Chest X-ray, PA view. Patient: 40 years old, sex M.
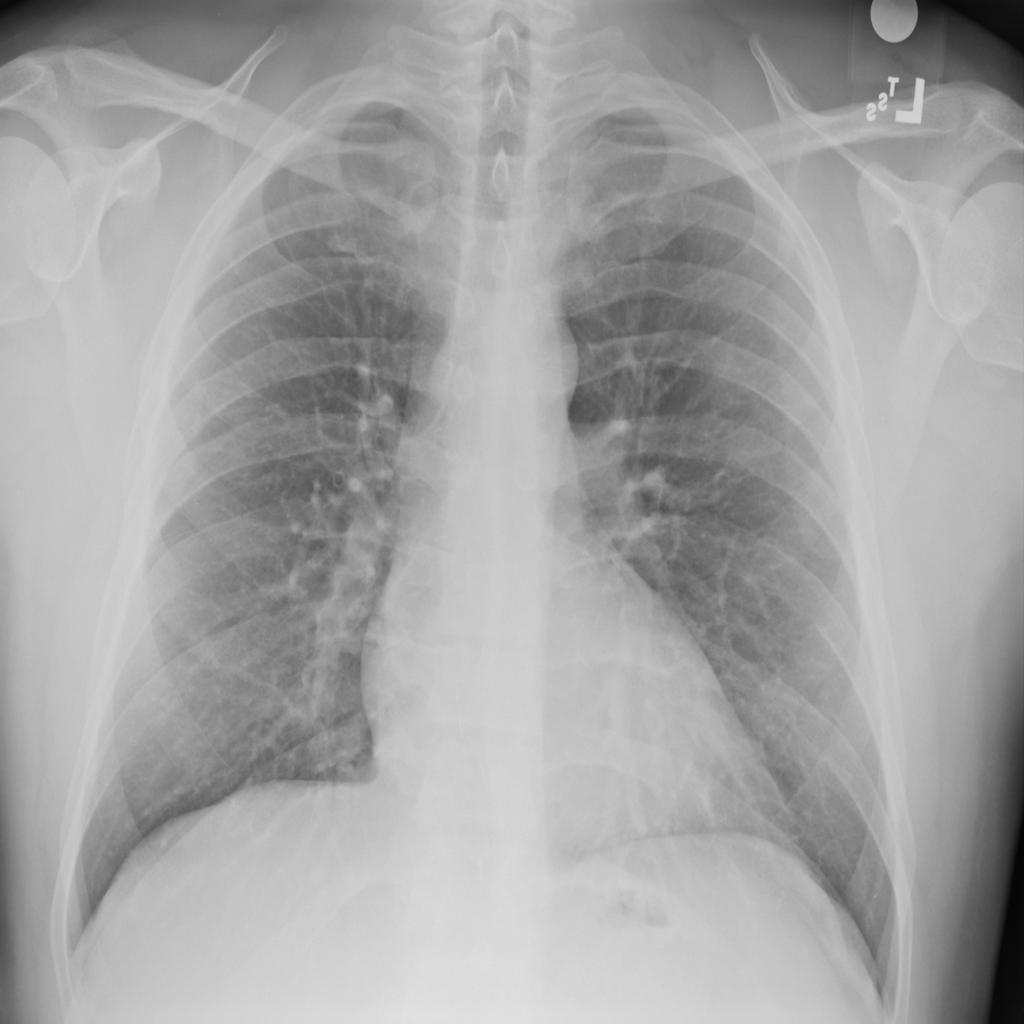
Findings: No Finding